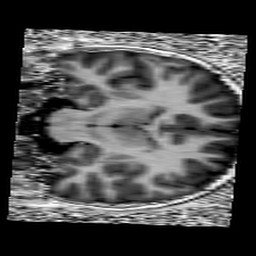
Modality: UNIT1
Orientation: coronal
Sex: female
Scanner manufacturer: siemens
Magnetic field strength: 3 T
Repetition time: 5 s
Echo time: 0.00355 s